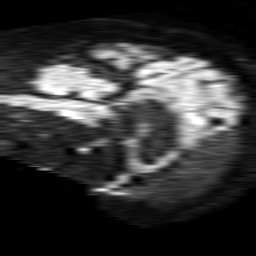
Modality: TRACE
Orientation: sagittal
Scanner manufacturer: philips
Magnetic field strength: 1.5 T
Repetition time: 4.6 s
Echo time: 0.08941 s